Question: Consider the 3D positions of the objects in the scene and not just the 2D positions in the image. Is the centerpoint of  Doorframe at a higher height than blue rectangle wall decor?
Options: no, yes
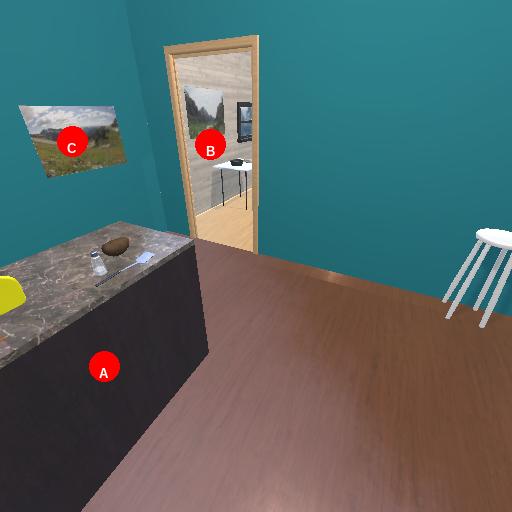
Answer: no